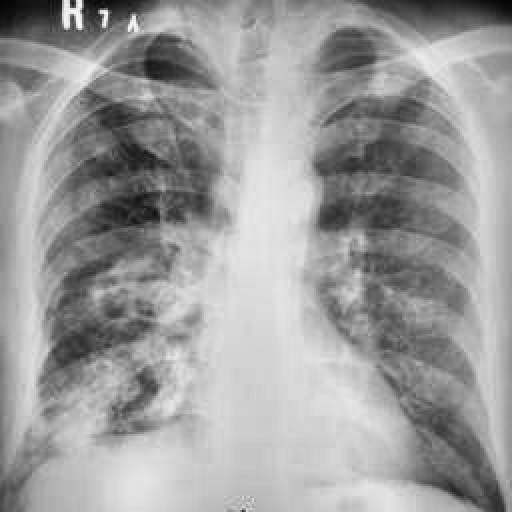
Finding: TUBERCULOSIS